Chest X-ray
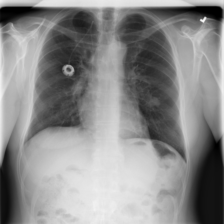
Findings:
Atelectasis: negative
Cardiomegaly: negative
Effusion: negative
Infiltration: negative
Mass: negative
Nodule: positive
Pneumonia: negative
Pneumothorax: negative
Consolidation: negative
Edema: negative
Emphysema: negative
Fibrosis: negative
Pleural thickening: negative
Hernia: negative